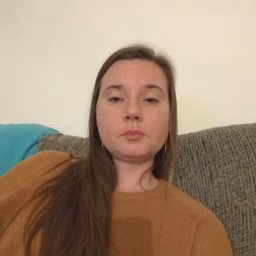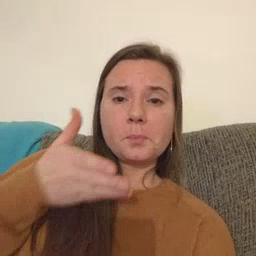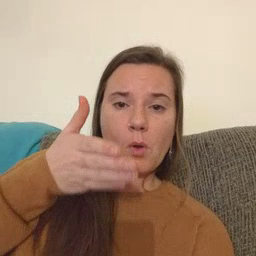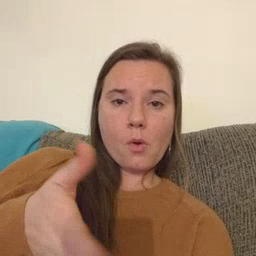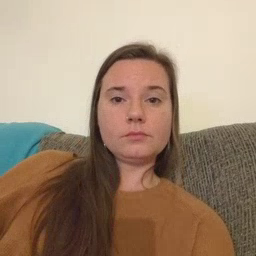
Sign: boat